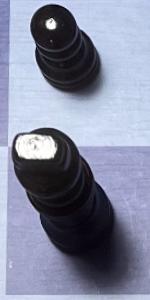
Label: King_Black